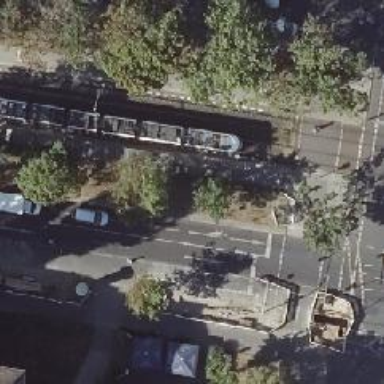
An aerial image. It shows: Tram stop.